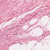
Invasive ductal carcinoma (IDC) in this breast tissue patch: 0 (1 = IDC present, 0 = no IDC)